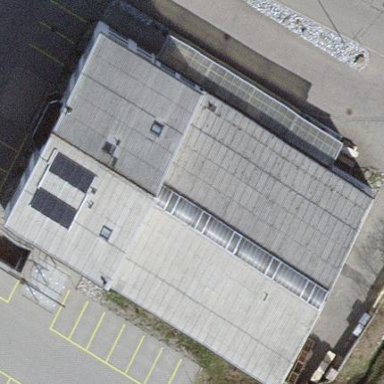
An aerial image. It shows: Industrial building.